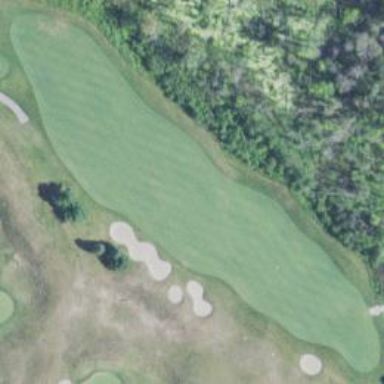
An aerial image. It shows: Golf fairway surrounded by grass.